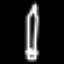
Label: pencil